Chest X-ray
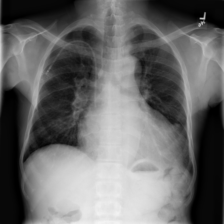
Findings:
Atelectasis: negative
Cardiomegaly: positive
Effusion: negative
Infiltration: negative
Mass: negative
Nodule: negative
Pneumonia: negative
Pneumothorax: negative
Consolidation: negative
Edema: negative
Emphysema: negative
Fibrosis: negative
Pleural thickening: negative
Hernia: negative